Question: The inherited roles are the roles which appear as shown in the image:

So my questions are:
1. What are inherited roles? Please explain.
2. What are the use-cases in which roles would appear in this section for a User?
Thanks in advance.
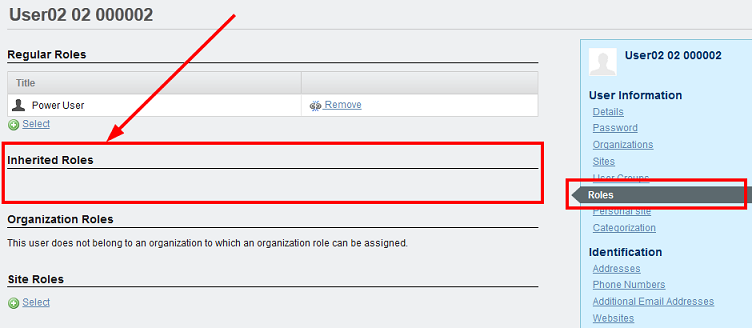
Answer: You can (for example) be member of a UserGroup which is assigned a role. This would not be editable on the user profile, but an effective role that is good to see if it's there. The other "independent" roles (e.g. through an organization) should also appear there.